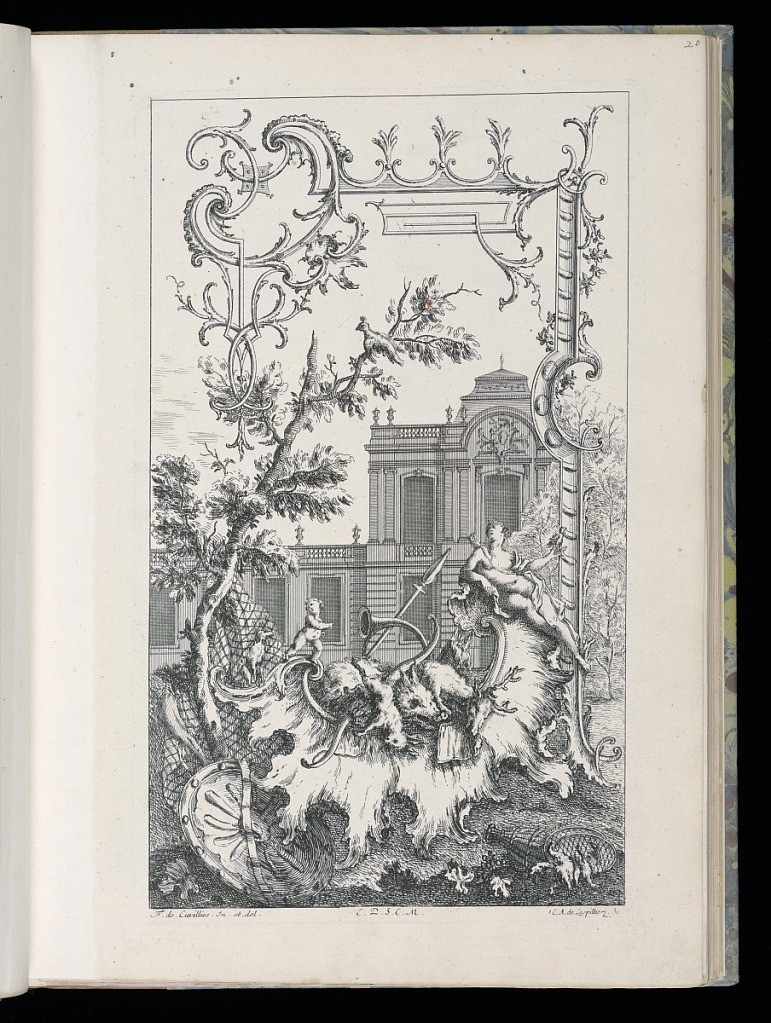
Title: Cartouche with Hunting Motifs
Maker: François de Cuvilliés the Elder, Belgian, 1695 - 1768
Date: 1738–45
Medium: Engraving on cream laid paper
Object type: Bound print
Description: A dead horned animal, boar, hare, and stag lay in a rocaille form, decorated with horns, spear, putti, dog, hunting female figure; large tree at left and shield. Cornucopia with dead birds on right. On right begins border design leading above and left. Building in background.